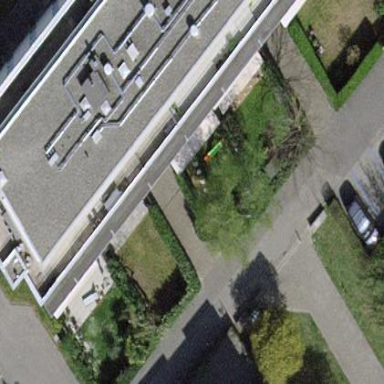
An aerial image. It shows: Garden surrounded by fence.